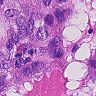
Metastatic tissue present: yes